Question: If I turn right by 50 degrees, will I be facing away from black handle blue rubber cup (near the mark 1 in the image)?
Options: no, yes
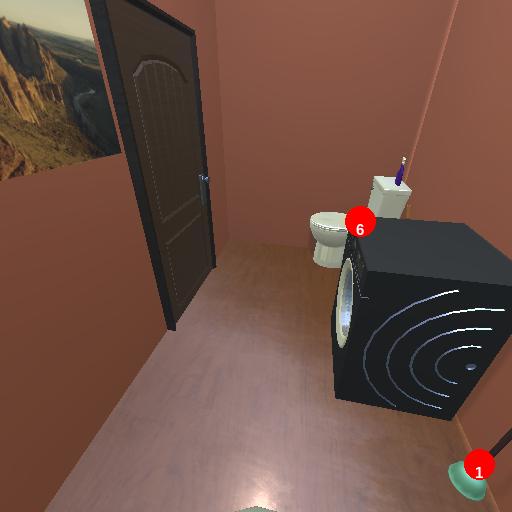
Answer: no